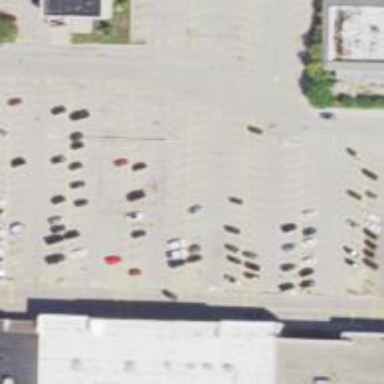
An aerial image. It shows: Parking area with surface.